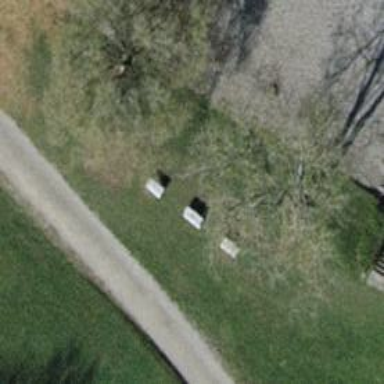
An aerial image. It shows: Concrete bench.